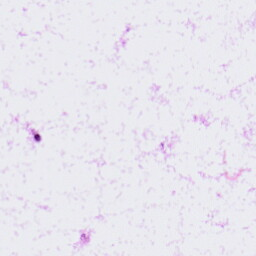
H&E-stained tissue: LymphNode